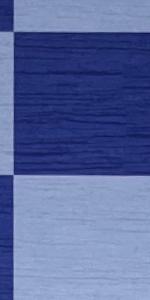
Label: Empty